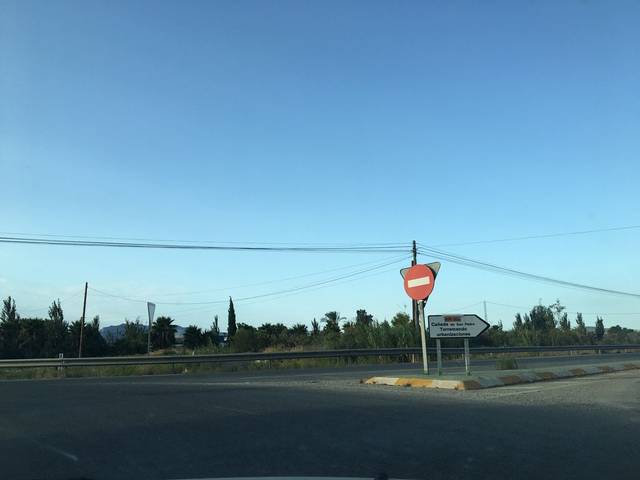
Region: Spain
Coordinates: 38.001, -1.021